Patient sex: F
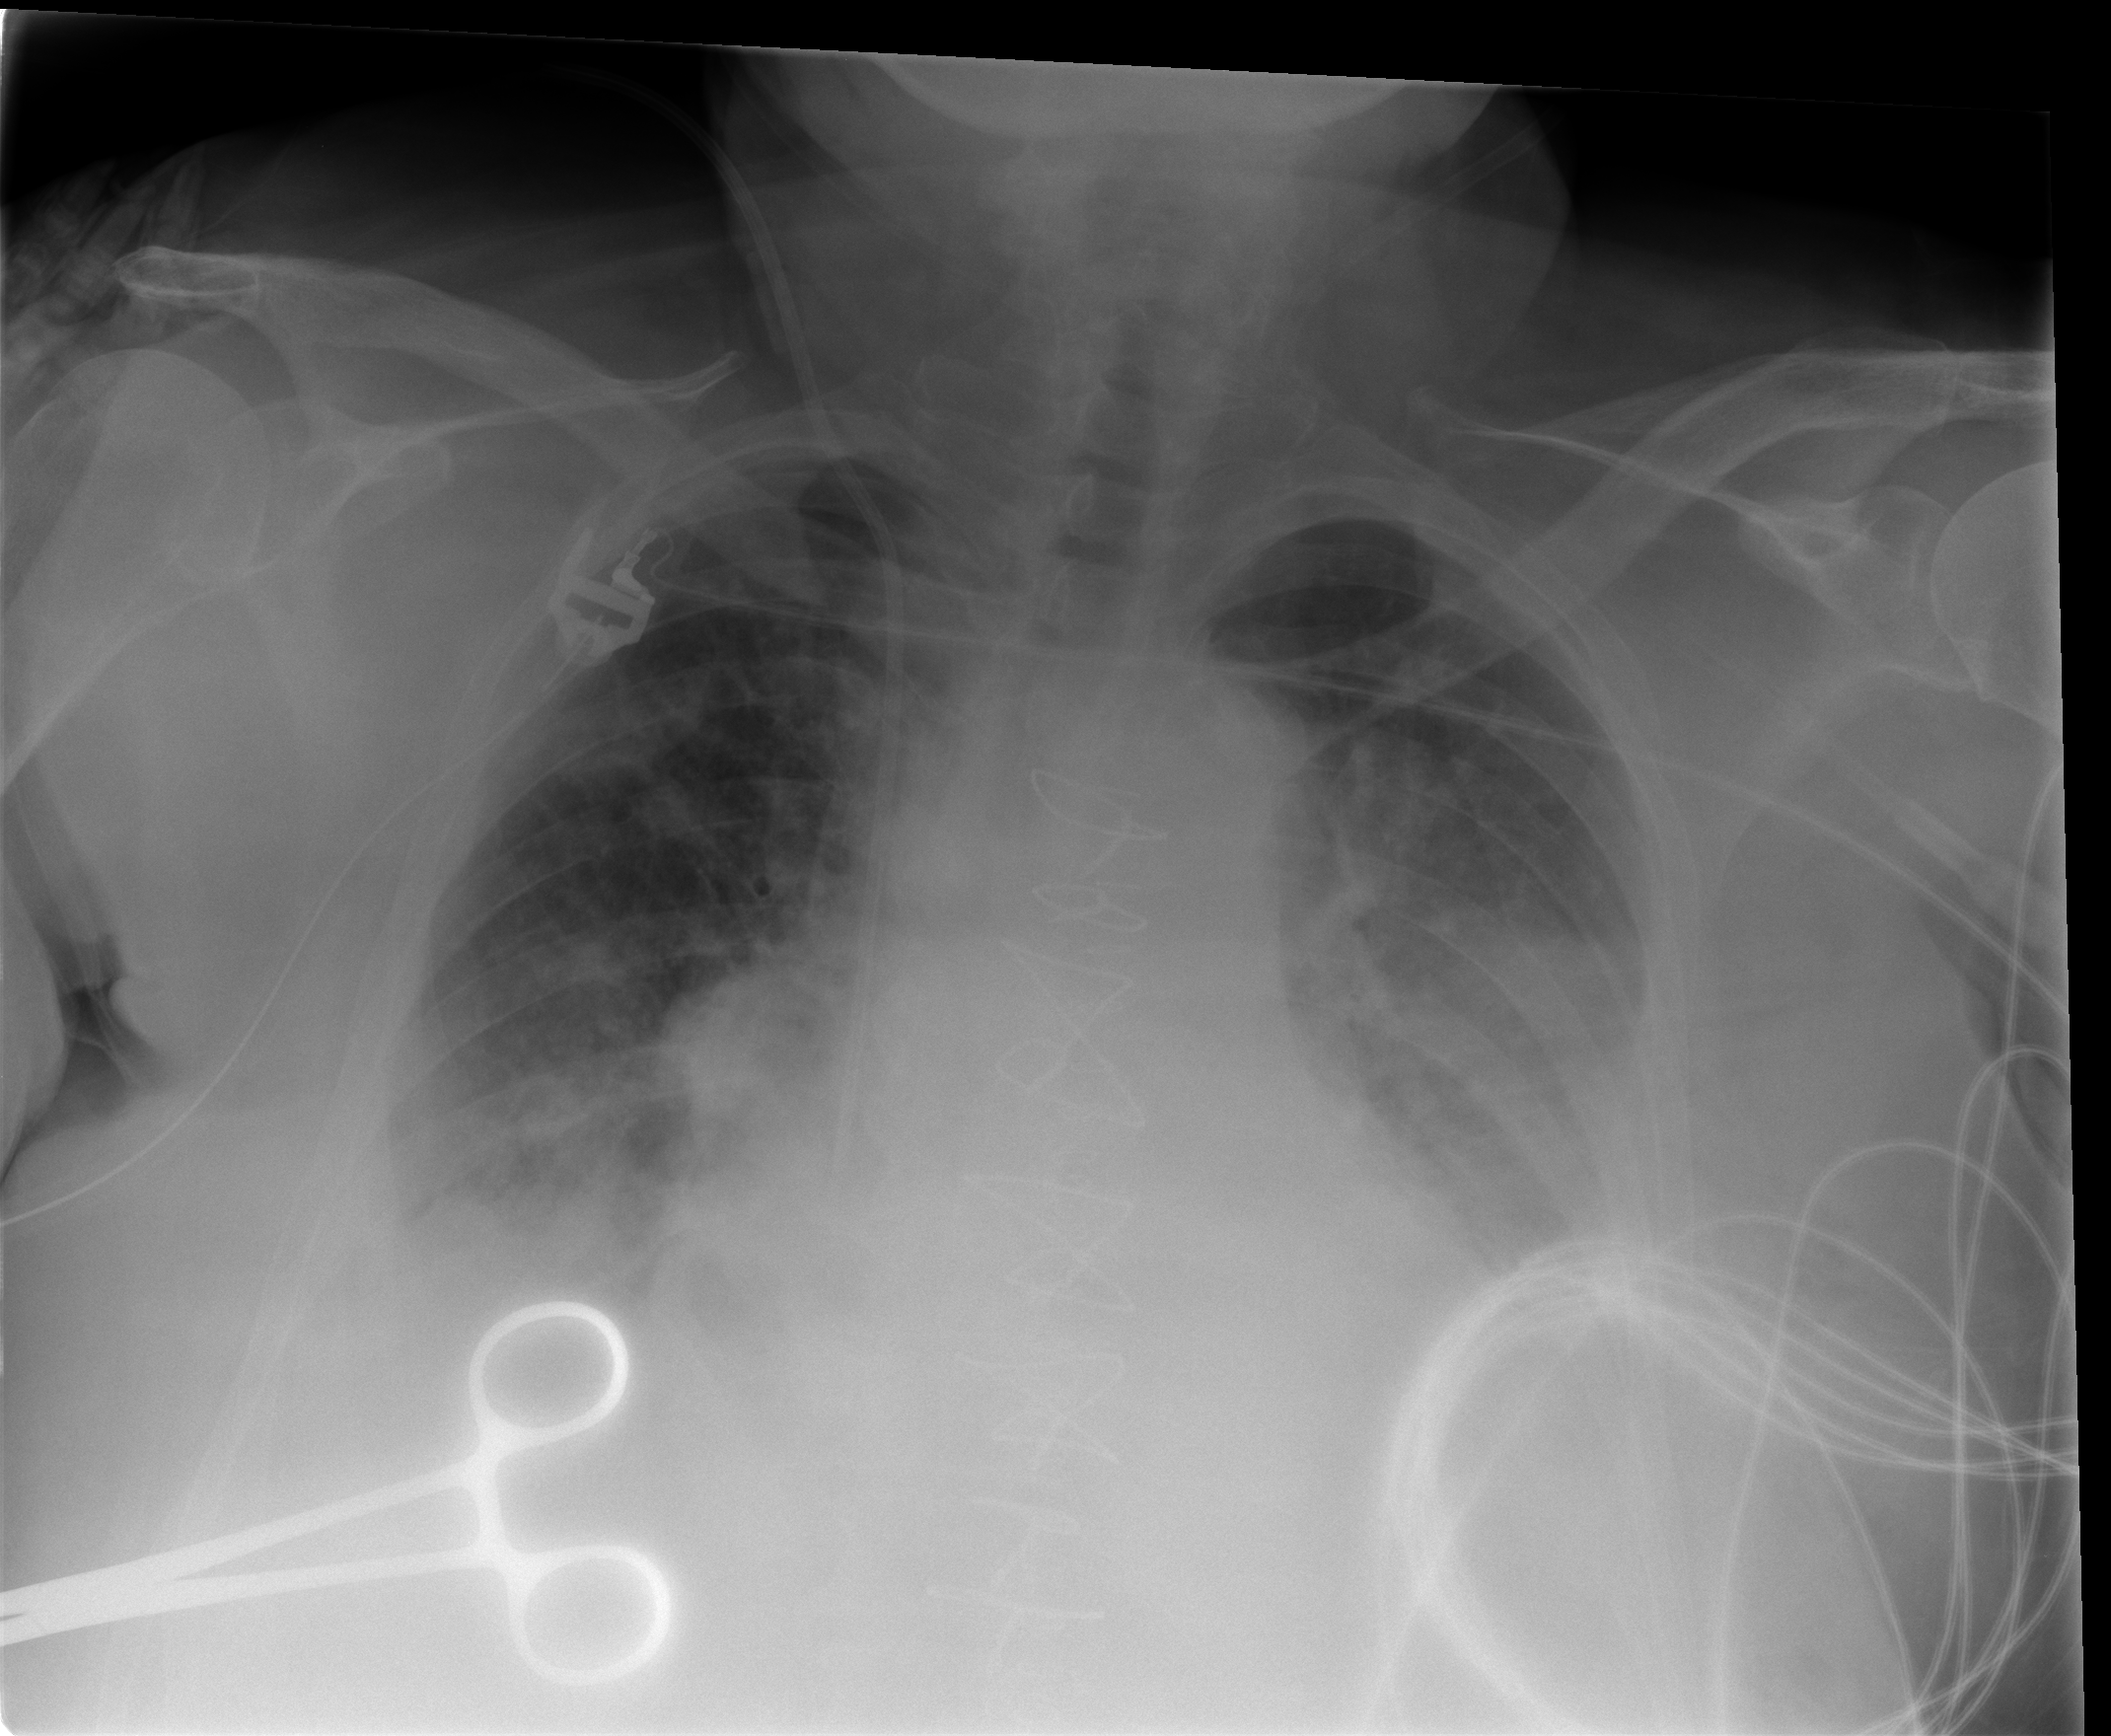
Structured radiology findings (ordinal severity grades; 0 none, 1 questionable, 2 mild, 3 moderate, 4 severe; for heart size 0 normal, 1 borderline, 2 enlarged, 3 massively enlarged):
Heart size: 2
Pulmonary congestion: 3
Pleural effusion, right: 3
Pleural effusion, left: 3
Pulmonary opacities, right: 1
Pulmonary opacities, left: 1
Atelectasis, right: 2
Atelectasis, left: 2